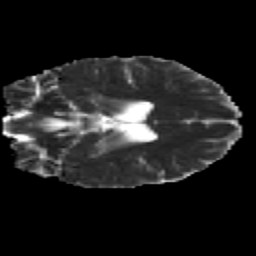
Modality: MD
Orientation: coronal
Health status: healthy
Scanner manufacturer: siemens
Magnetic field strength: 3 T
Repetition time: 12 s
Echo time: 0.092 s